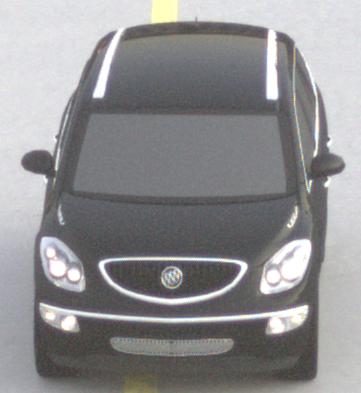
Make: Buick
Model: Enclave
Detailed model: GMT967
Model produced from: 2007
Model produced until: 2017
Doors: 5
Color: black
Road condition: dry road
Daytime: sunrise or sunset
Contrast: low contrast